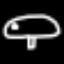
Label: mushroom